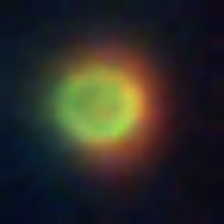
Taxon: NanoPlankton
Group: Other